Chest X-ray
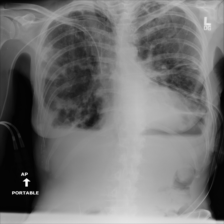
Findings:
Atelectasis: negative
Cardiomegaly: negative
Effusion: negative
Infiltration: positive
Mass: negative
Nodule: negative
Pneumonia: negative
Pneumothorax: positive
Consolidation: negative
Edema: negative
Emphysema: negative
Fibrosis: negative
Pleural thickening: negative
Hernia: negative